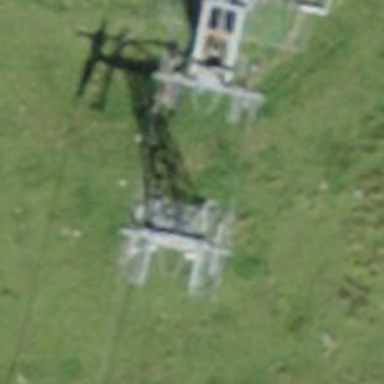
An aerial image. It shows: Pylon for aerialway.